【题型】解答题　【知识点】解析几何　【难度】medium
已知曲线 \(C\) 是由曲线 \(C_1: x^2 + y^2 = 9\ (x \leq 0)\) 和曲线 \(C_2: \frac{x^2}{18} + \frac{y^2}{9} = 1\ (x > 0)\) 组成，点 \(A(-3,0)\)，\(B(3,0)\)，点 \(P\)、\(Q\) 在 \(C\) 上。

(1) 已知直线 \(l: y = x + m\) 与曲线 \(C_1\) 仅有一个公共点，求实数 \(m\) 的取值范围；

(2) 求 \(|PA| + |PB|\) 的取值范围；

(3) 若 \(OP \perp OQ\)，求 \(\triangle OPQ\) 面积的取值范围。
【解答】
【详解】
(1) 如图，

当直线 \(y = x + m\) 与圆 \(x^2 + y^2 = 9\) 相切时，\(\frac{|m|}{\sqrt{2}} = 3\)，

解得 \(m = \pm 3\sqrt{2}\)，由图象可知，\(m = 3\sqrt{2}\) 时，直线 \(y = x + 3\sqrt{2}\) 与半圆相切。

由图象可知，当 \(-3 \leq m < 3\) 或 \(m = 3\sqrt{2}\) 时，

直线 \(l: y = x + m\) 与曲线 \(C_1\) 仅有一个公共点，

所以实数 \(m\) 的取值范围为 \([-3,3) \cup \{3\sqrt{2}\}\)。

(2) 注意到 \(A,B\) 是椭圆的左右焦点，且是圆与 \(x\) 轴的交点，

当点 \(P\) 在 \(y\) 轴的右侧时，由椭圆的定义可得 \(|PA| + |PB| = 6\sqrt{2}\)；

当点 \(P\) 不在 \(y\) 轴的右侧时，设 \(\angle PBA = \alpha\)，\(\alpha \in \left[0,\frac{\pi}{4}\right]\)，
则 \(|PA| + |PB| = 6\sin\alpha + 6\cos\alpha = 6\sqrt{2}\sin\left(\alpha + \frac{\pi}{4}\right)\)，

因为 \(\alpha \in \left[0,\frac{\pi}{4}\right]\)，所以 \(\alpha + \frac{\pi}{4} \in \left[\frac{\pi}{4},\frac{\pi}{2}\right]\)，

所以 \(|PA| + |PB| = 6\sqrt{2}\sin\left(\alpha + \frac{\pi}{4}\right) \in [6,6\sqrt{2}]\)。

综上所述，\(|PA| + |PB| \in [6,6\sqrt{2}]\)。

(3) 如图，

记 $\triangle OPQ$ 的面积为 $S$。

情况1：两点均在右半椭圆上（不含$y$轴）
设 $OP: y = kx$，$OQ: y = -\frac{1}{k}x\ (k \neq 0)$。
联立
\[
\begin{cases}
\frac{x^2}{18} + \frac{y^2}{9} = 1 \\
y = kx
\end{cases}
\]
得 $x_P^2 = \frac{18}{2k^2 + 1}$，故
\[
|OP|^2 = x_P^2 + y_P^2 = (k^2 + 1)x_P^2 = \frac{18(k^2 + 1)}{2k^2 + 1}.
\]

同理可得
\[
|OQ|^2 = \frac{18\left(\frac{1}{k^2} + 1\right)}{\frac{2}{k^2} + 1} = \frac{18(k^2 + 1)}{k^2 + 2}.
\]

因此
\[
S^2 = \frac{|OP|^2|OQ|^2}{4} = \frac{81(k^2 + 1)^2}{(2k^2 + 1)(k^2 + 2)}.
\]

令 $t = k^2 + 1$，则 $t > 1$，$k^2 = t - 1$，代入得
\[
S^2 = \frac{81t^2}{(2t - 1)(t + 1)} = \frac{81}{-\frac{1}{t^2} + \frac{1}{t} + 2} = \frac{81}{-\left(\frac{1}{t} - \frac{1}{2}\right)^2 + \frac{9}{4}}.
\]

由 $t > 1$ 得 $0 < \frac{1}{t} < 1$，故
\[
S^2 \in \left[36, \frac{81}{2}\right), \quad S \in \left[6, \frac{9\sqrt{2}}{2}\right).
\]

情况2：两点均在左半圆上
此时 $|OP| = |OQ| = 3$，故
\[
S = \frac{|OP||OQ|}{2} = \frac{9}{2}.
\]

情况3：一点在左半圆、一点在右半椭圆上（不含$y$轴）
由对称性，设点 $P$ 在左半圆上，则 $|OQ| = 3$，
\[
S^2 = \frac{|OP|^2|OQ|^2}{4} = \frac{9 \cdot 18(k^2 + 1)}{4(2k^2 + 1)} = \frac{9}{4}\left(9 + \frac{9}{2k^2 + 1}\right).
\]

记由 \(k \neq 0\)，可得 \(2k^2 + 1 > 1\)，

所以
\[
S^2 = \frac{9}{4}\left(9 + \frac{9}{2k^2 + 1}\right) \in \left(\frac{81}{4}, \frac{9 \times 18}{4}\right),
\]
因此
\[
S \in \left(\frac{9}{2}, \frac{9\sqrt{2}}{2}\right).
\]

当一点在 \(y\) 轴上、一点在半椭圆上时,

由对称性，可设点 \(Q\) 是曲线与 \(y\) 轴的交点，点 \(P\) 为椭圆的右顶点，

则 \(|OQ| = 3\)，\(|OP| = 3\sqrt{2}\)，
\[
S = \frac{|OP||OQ|}{2} = \frac{9\sqrt{2}}{2}.
\]

综上所述，\(\triangle OPQ\) 面积的取值范围为
$\left[\frac{9}{2}, \frac{9\sqrt{2}}{2}\right]$.
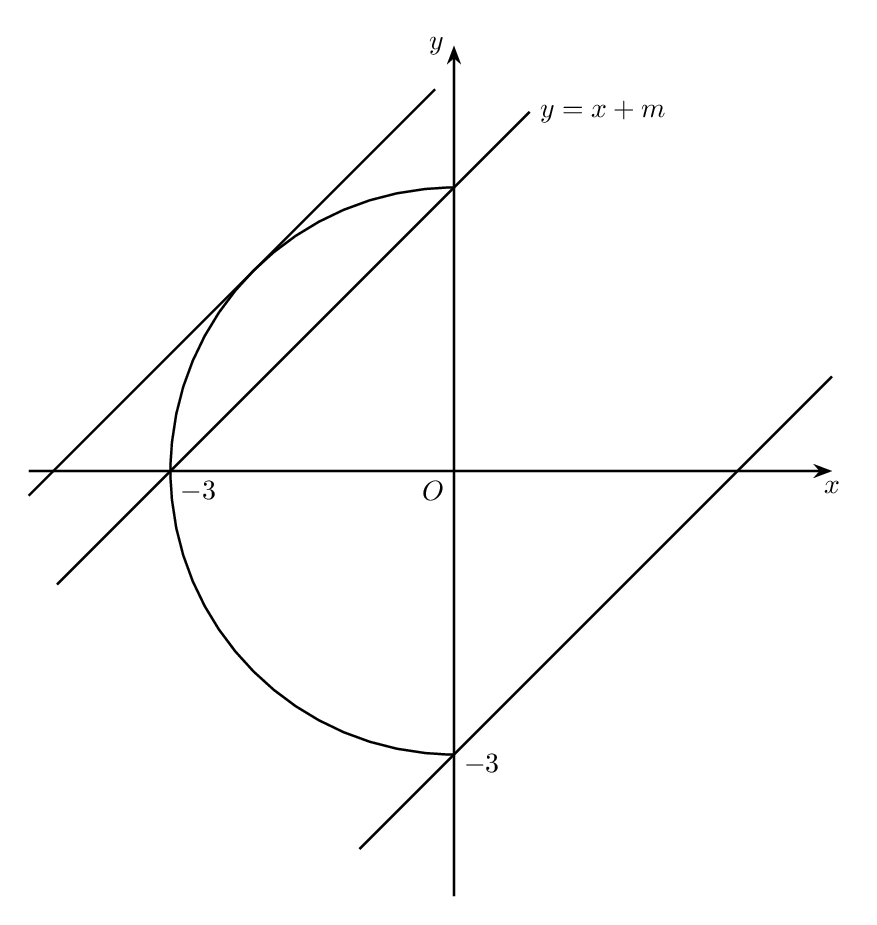
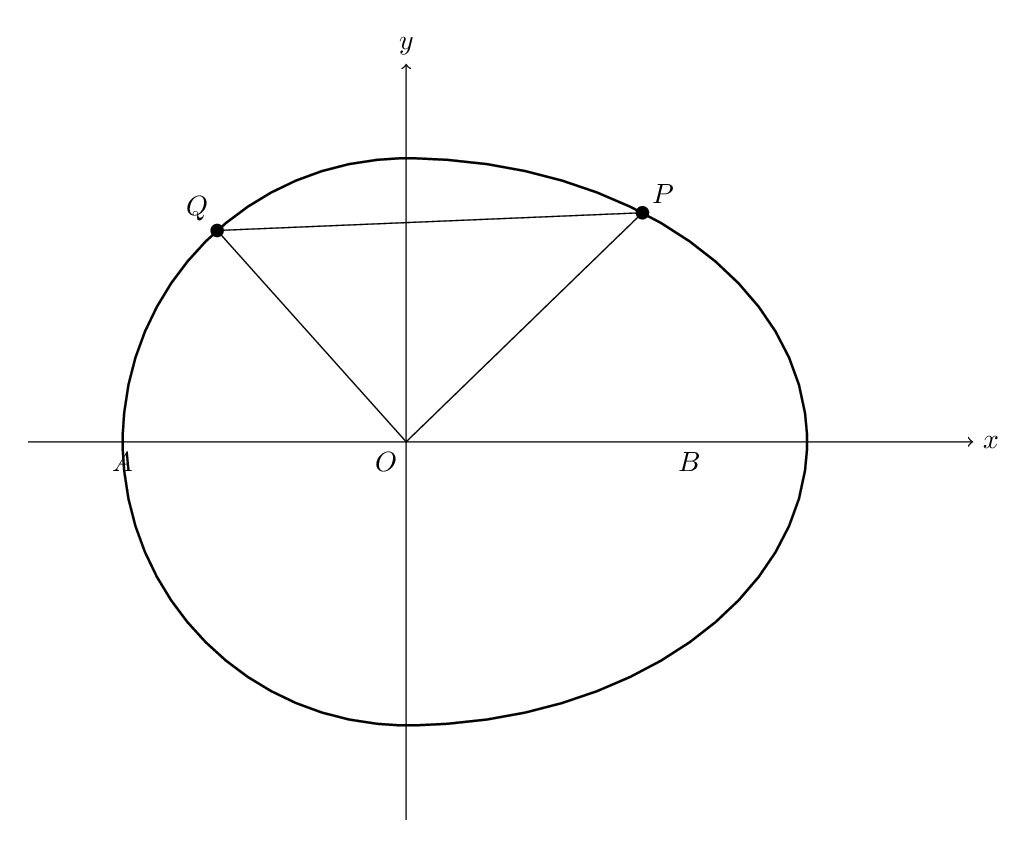